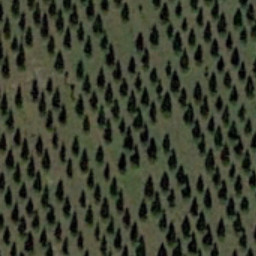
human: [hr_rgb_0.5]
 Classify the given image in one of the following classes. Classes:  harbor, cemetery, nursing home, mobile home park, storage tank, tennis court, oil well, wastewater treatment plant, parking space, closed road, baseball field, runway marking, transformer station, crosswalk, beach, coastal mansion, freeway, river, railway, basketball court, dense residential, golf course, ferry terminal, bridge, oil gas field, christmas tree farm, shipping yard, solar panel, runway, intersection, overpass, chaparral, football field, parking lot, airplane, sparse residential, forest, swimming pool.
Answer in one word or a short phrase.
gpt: christmas tree farm